Question: I have created a 4 rectangle layout using LinearLayout and RelativeLayout combination. Now I want to insert an yellow image (profile image) in the center of first two layouts like the image below:

I am not able to do so? Here is what I have tried. This puts up 2 layouts in the beginning properly.
'''
<LinearLayout xmlns:android="http://schemas.android.com/apk/res/android"
xmlns:tools="http://schemas.android.com/tools"
android:layout_width="match_parent"
android:layout_height="match_parent"
android:background="@android:color/darkgreen"
android:orientation="vertical">
<LinearLayout
android:id="@+id/profilenameemailID"
android:layout_width="match_parent"
android:layout_height="wrap_content"
android:layout_weight=".12"
android:orientation="horizontal"
android:paddingLeft="2dp"
android:paddingRight="2dp"
android:paddingTop="2dp" >
<RelativeLayout
android:id="@+id/profilelayout"
android:layout_width="match_parent"
android:layout_height="match_parent"
android:layout_margin="1dp"
android:layout_weight=".50"
android:background="@color/light_green"
android:gravity="center" >
<ImageView
android:id="@+id/icon"
android:layout_width="wrap_content"
android:layout_height="wrap_content"
android:background="@drawable/namesysmbol"
android:paddingBottom="5dp"
android:paddingTop="5dp"
android:visibility="visible" />
<TextView
android:id="@+id/profilenameText"
android:layout_width="wrap_content"
android:layout_height="wrap_content"
android:layout_toRightOf="@id/icon"
android:paddingLeft="2dp"
android:text="@string/defaultname"
android:textColor="@color/nametext"
android:textSize="14sp" />
</RelativeLayout>
<RelativeLayout
android:id="@+id/emailID"
android:layout_width="match_parent"
android:layout_height="match_parent"
android:layout_margin="1dp"
android:layout_weight=".50"
android:background="@color/light_green"
android:gravity="center" >
<ImageView
android:id="@+id/eicon"
android:layout_width="wrap_content"
android:layout_height="wrap_content"
android:background="@drawable/emailsymbol"
android:paddingBottom="5dp"
android:paddingTop="5dp"
android:visibility="visible" />
<TextView
android:id="@+id/emailText"
android:layout_width="wrap_content"
android:layout_height="wrap_content"
android:layout_toRightOf="@id/sicon"
android:paddingLeft="2dp"
android:text="@string/defaultEmail"
android:textColor="@color/emailtext"
android:textSize="14sp" />
</RelativeLayout>
</LinearLayout>
</LinearLayout>
'''
can somebody help me insert the yellow imageView in the center with the above format.
Thanks!
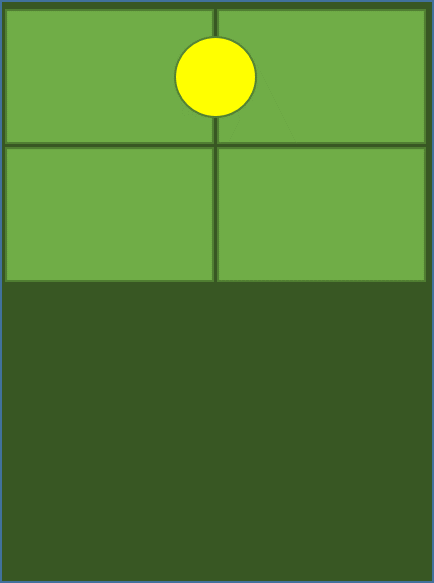
Answer: Can you try use this 'Layout':
'''
<?xml version="1.0" encoding="utf-8"?>
<LinearLayout xmlns:android="http://schemas.android.com/apk/res/android"
android:orientation="vertical" android:layout_width="match_parent"
android:layout_height="match_parent">
<RelativeLayout
android:layout_width="match_parent"
android:layout_height="170dp">
<LinearLayout
android:orientation="horizontal"
android:layout_width="match_parent"
android:layout_height="match_parent">
<LinearLayout
android:orientation="vertical"
android:layout_width="match_parent"
android:layout_height="match_parent"
android:background="#bb4"
android:layout_weight="1"
android:layout_margin="4dp">
</LinearLayout>
<LinearLayout
android:layout_weight="1"
android:layout_width="match_parent"
android:layout_height="match_parent"
android:orientation="vertical"
android:background="#bb4"
android:layout_margin="4dp">
</LinearLayout>
</LinearLayout>
<!-- Your ImageView here!-->
<View
android:layout_centerInParent="true"
android:layout_width="90dp"
android:layout_height="90dp"
android:background="#ff5"/>
</RelativeLayout>
<LinearLayout
android:orientation="horizontal"
android:layout_width="match_parent"
android:layout_height="170dp">
<LinearLayout
android:orientation="vertical"
android:layout_width="match_parent"
android:layout_height="match_parent"
android:background="#bb4"
android:layout_weight="1"
android:layout_margin="4dp">
</LinearLayout>
<LinearLayout
android:layout_weight="1"
android:layout_width="match_parent"
android:layout_height="match_parent"
android:orientation="vertical"
android:background="#bb4"
android:layout_margin="4dp">
</LinearLayout>
</LinearLayout>
</LinearLayout>
'''